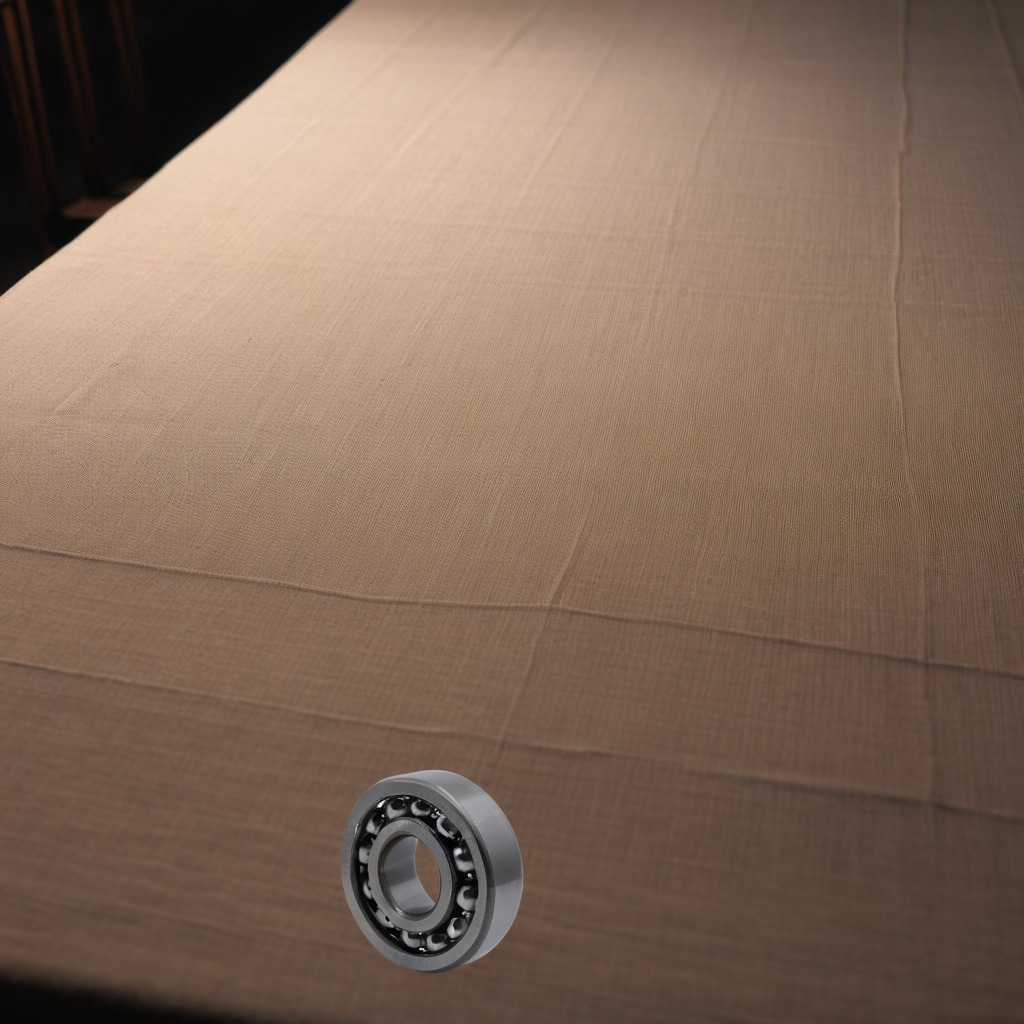
A metal ball bearing lies on the wooden table.